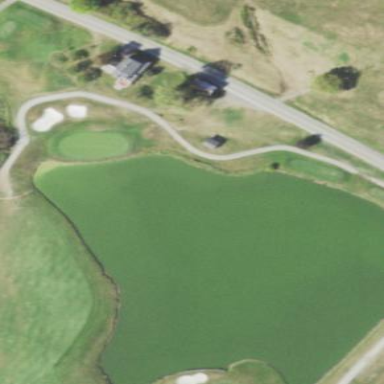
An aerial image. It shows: Water hazard in golf course. The hazard is natural water feature.